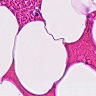
Metastatic tissue present: no